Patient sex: M
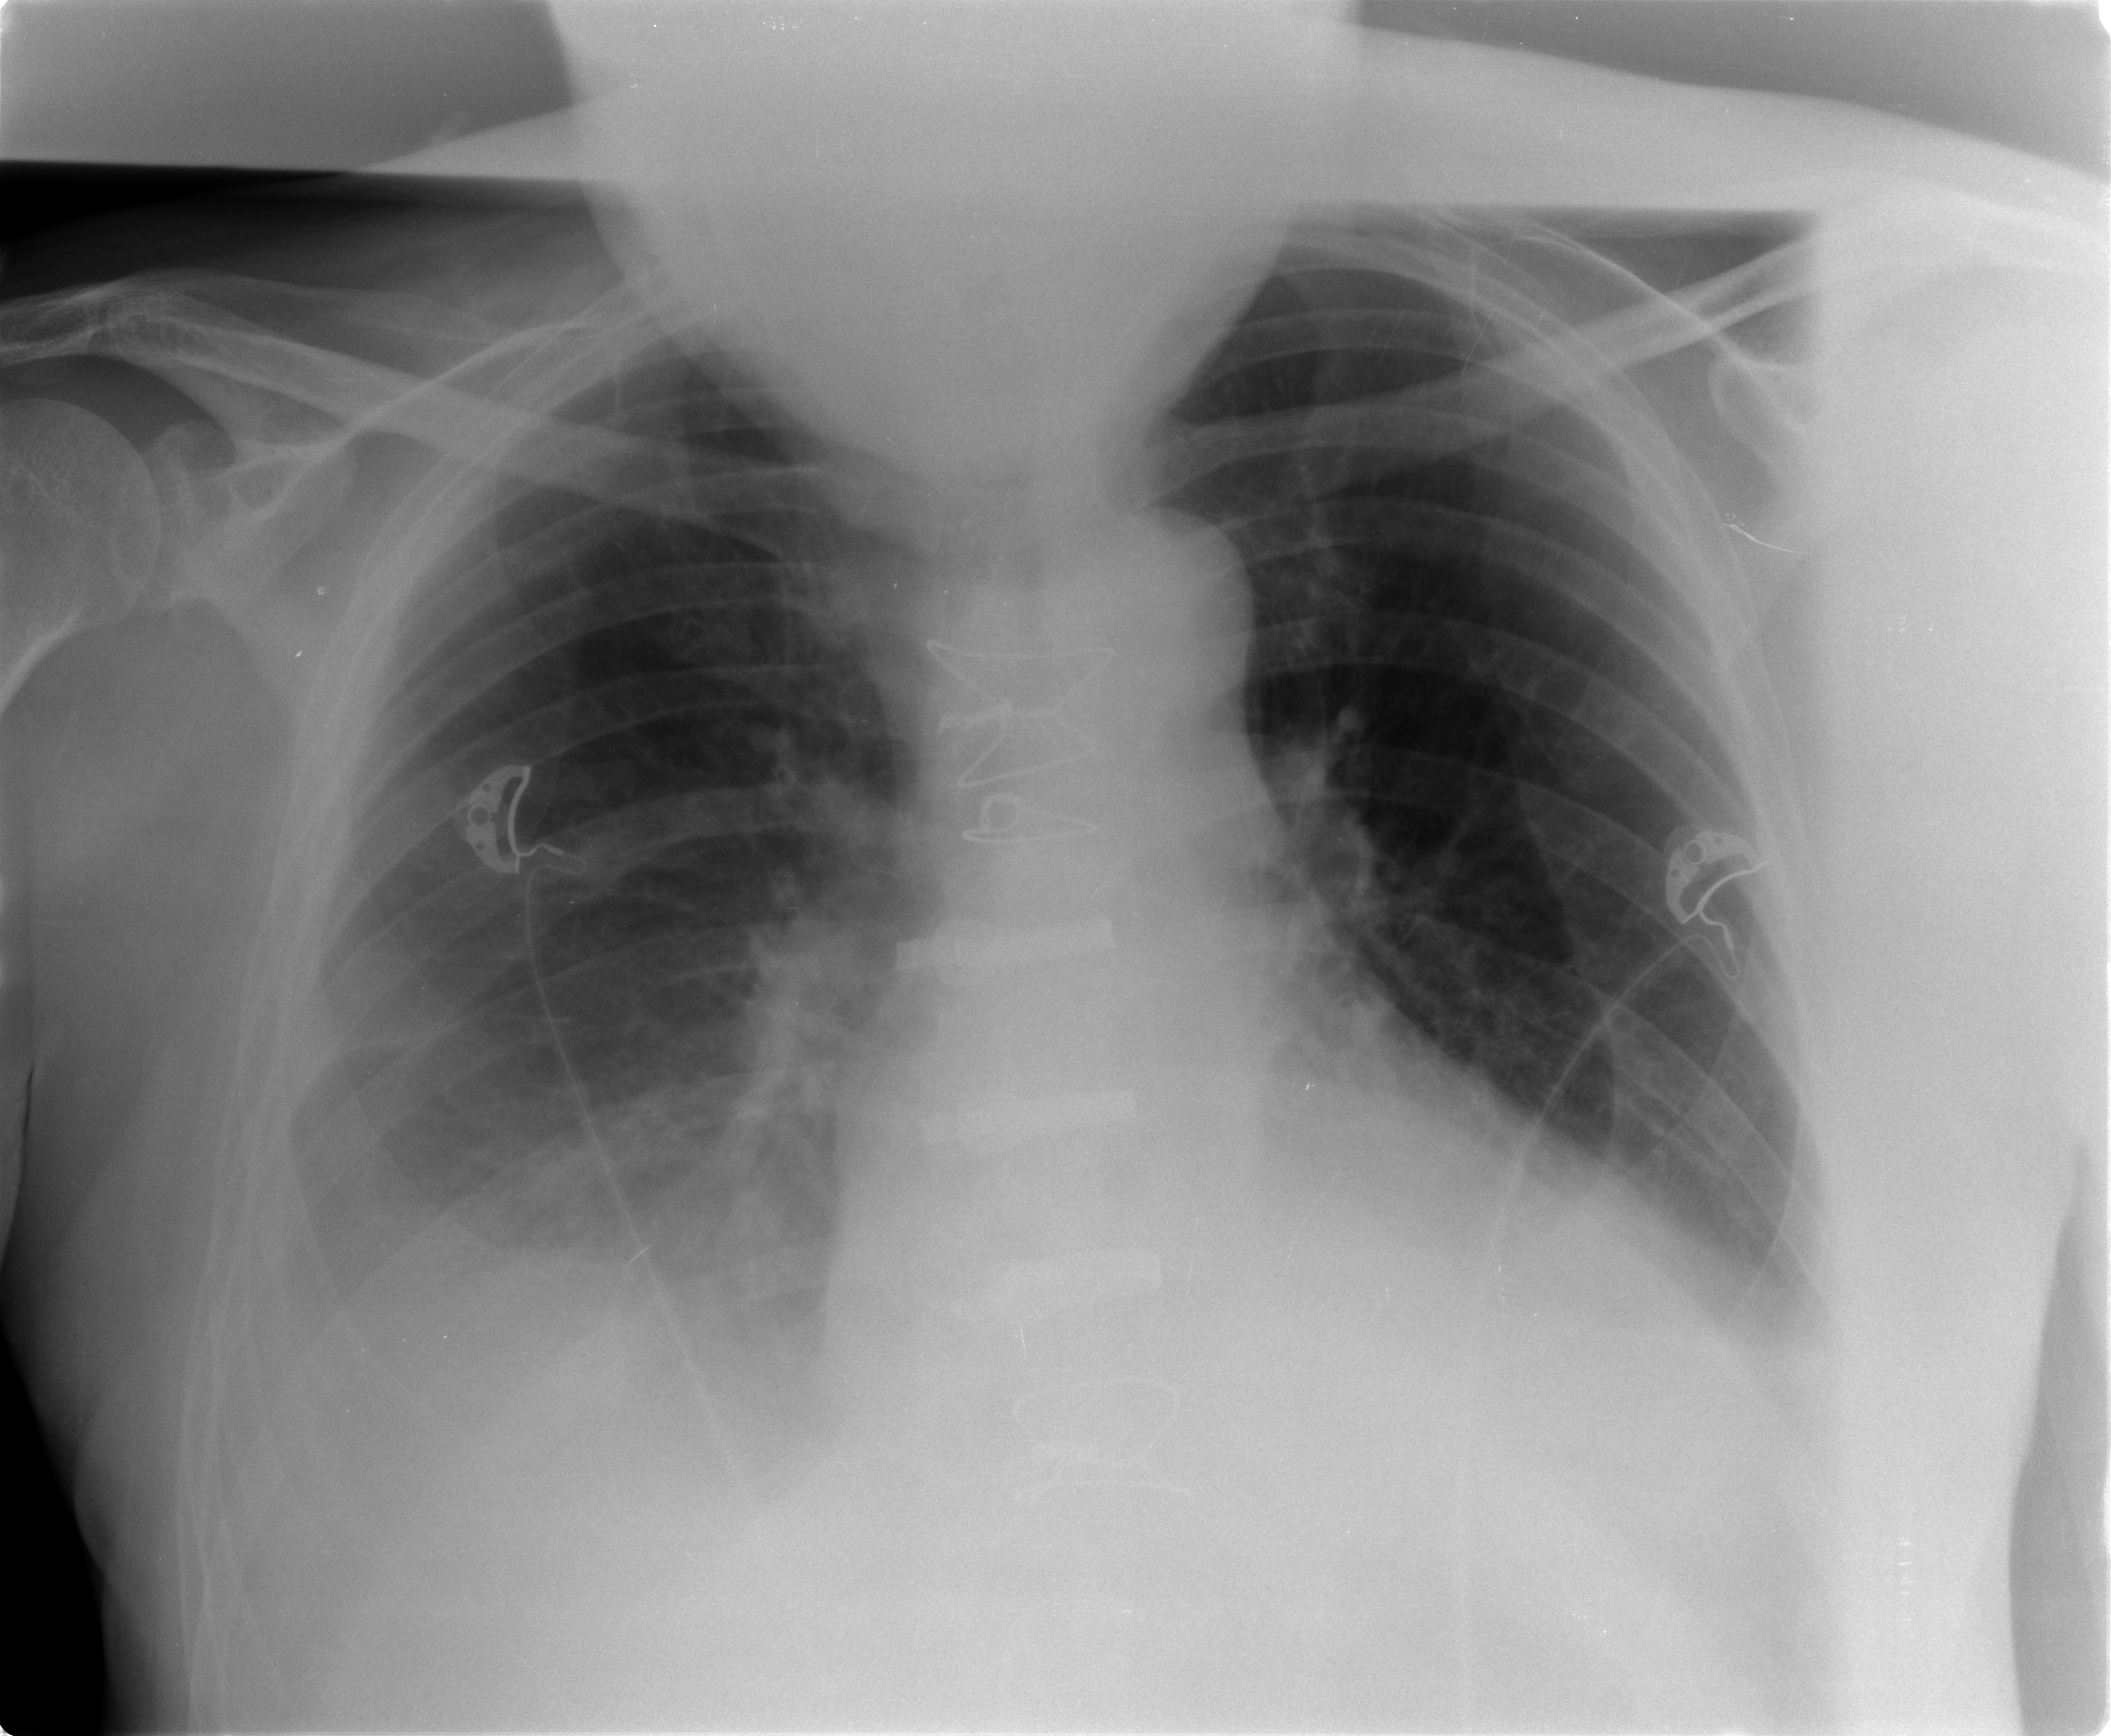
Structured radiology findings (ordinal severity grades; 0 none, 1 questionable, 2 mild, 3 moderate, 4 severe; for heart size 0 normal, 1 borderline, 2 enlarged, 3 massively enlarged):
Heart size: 2
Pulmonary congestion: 1
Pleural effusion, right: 2
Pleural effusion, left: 2
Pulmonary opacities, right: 0
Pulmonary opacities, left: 0
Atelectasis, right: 2
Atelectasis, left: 1